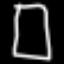
Label: square